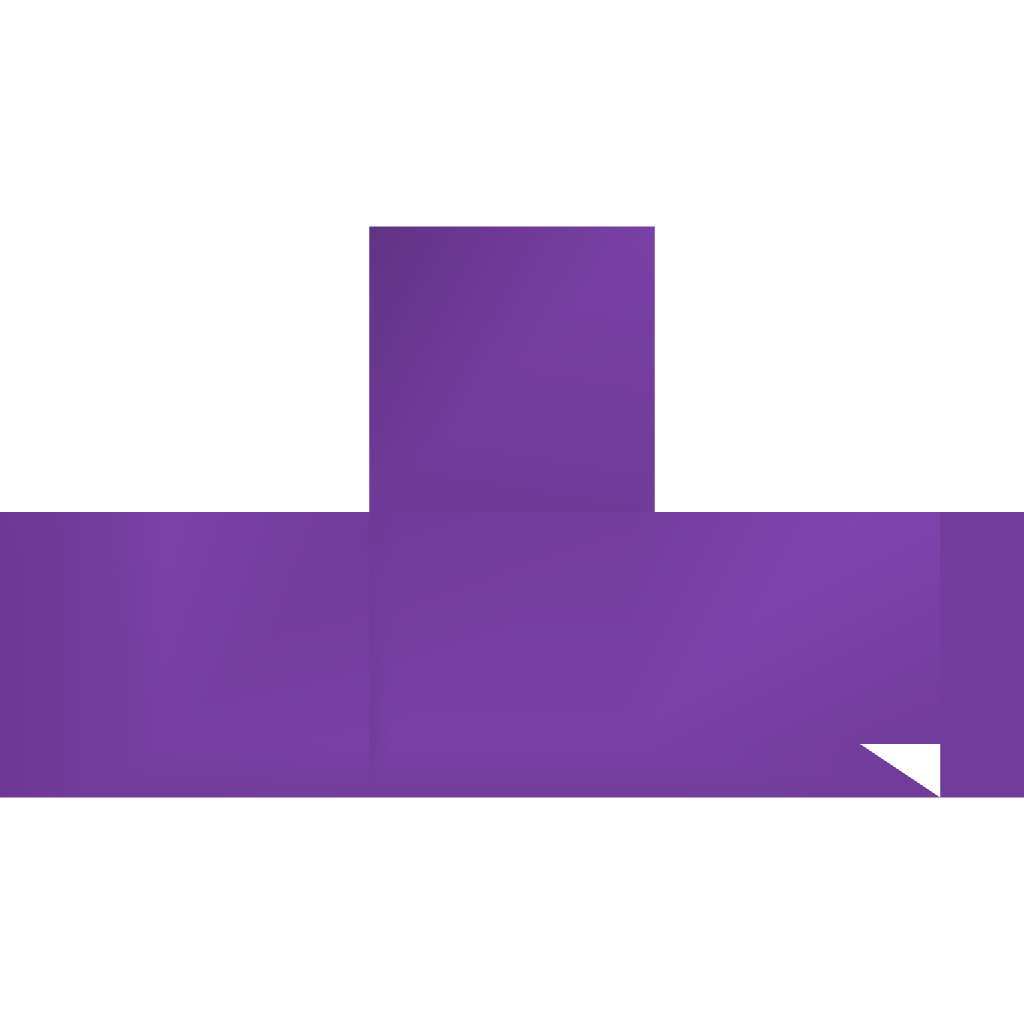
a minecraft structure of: Simple Tnt Jumper bad low quality